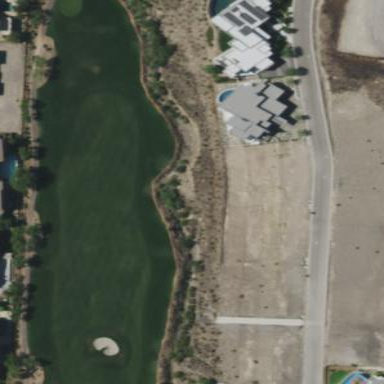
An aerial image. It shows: Rough grassy area used for golf.